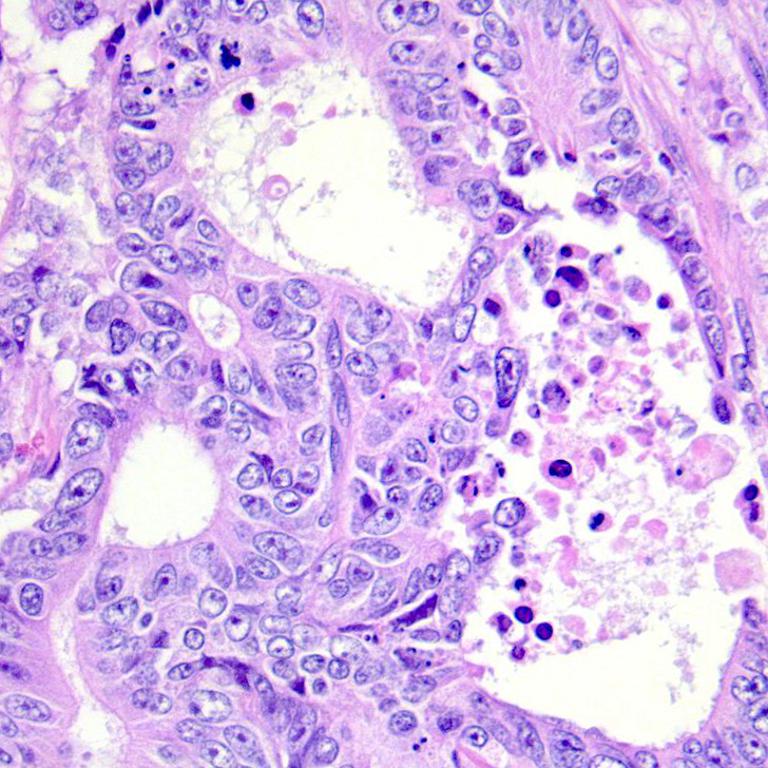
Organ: colon
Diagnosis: adenocarcinomas